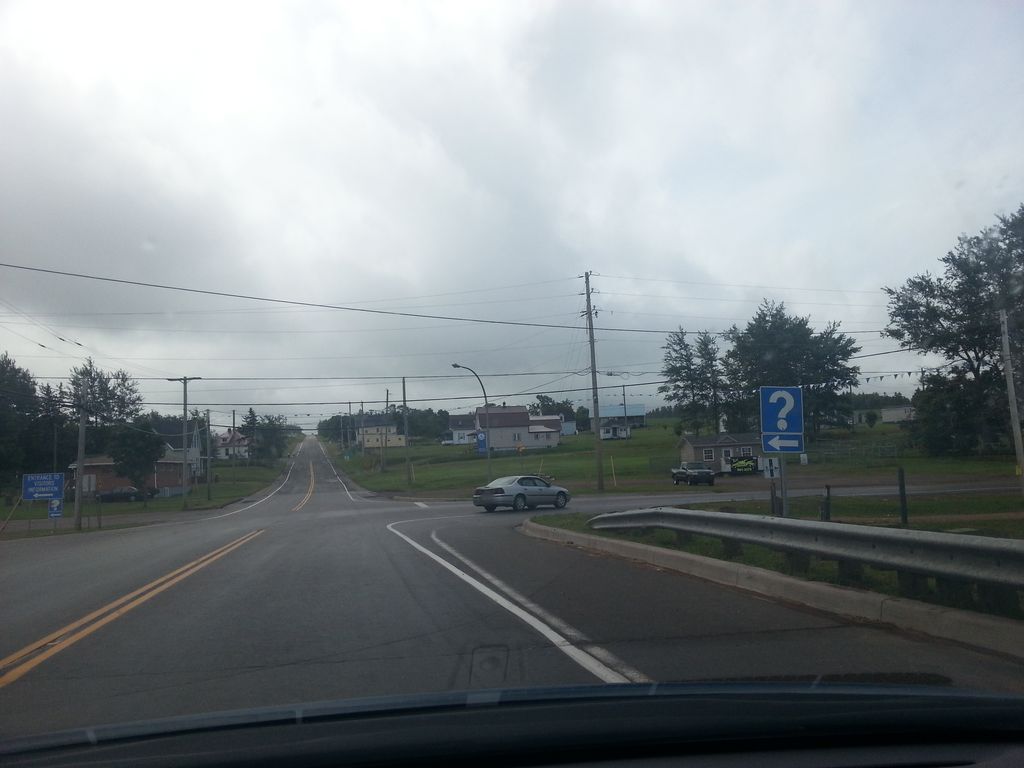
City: charlottetown